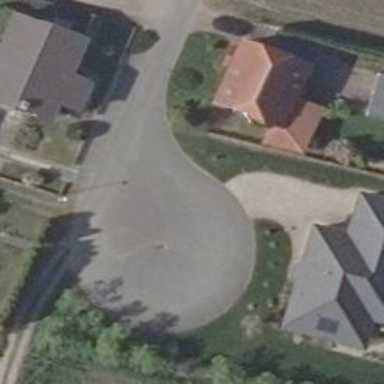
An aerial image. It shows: Turning circle on the road.